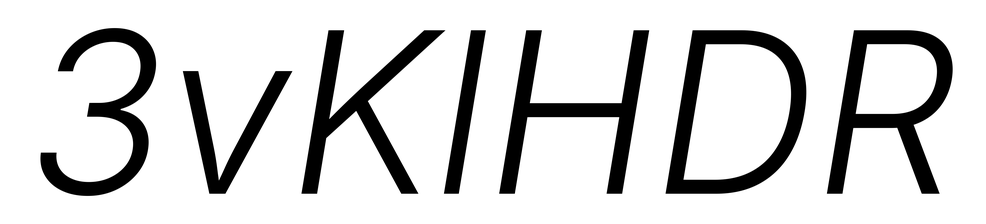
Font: Inter-Italic_Light_Italic